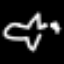
Label: airplane